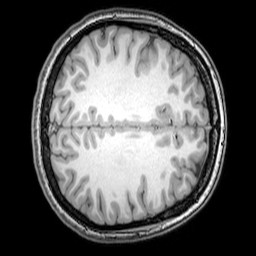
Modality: T1w
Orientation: axial
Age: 22
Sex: female
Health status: healthy
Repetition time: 0.081 s
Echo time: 0.037 s